RGB frame:
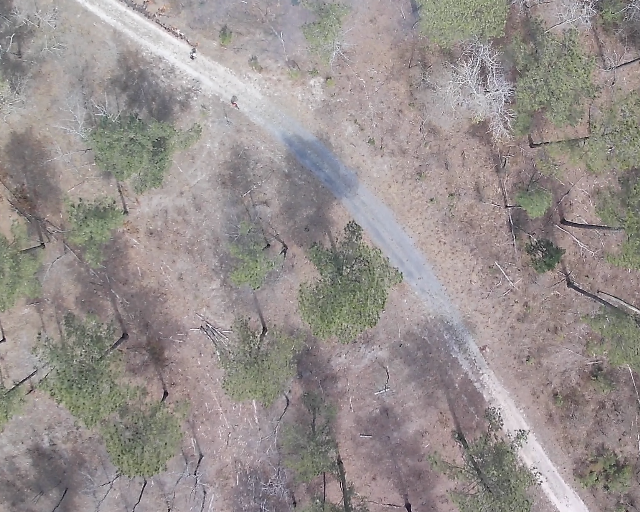
Thermal frame:
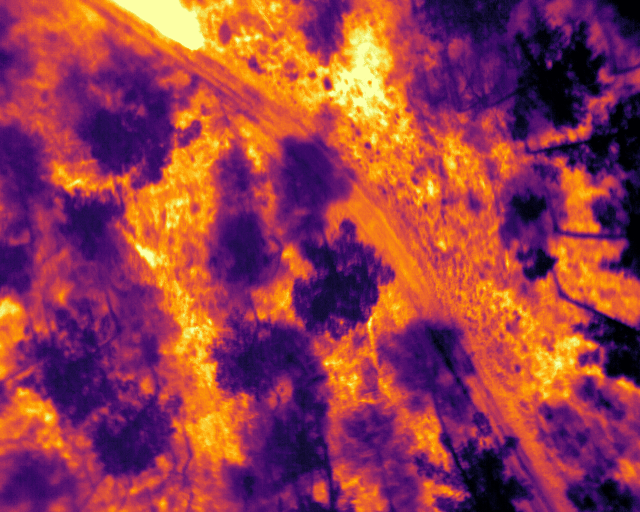
Captured: 2026-02-26 02:27:54
Pixels at or above 80 °C: 1209 (fraction of frame: 0.00369)